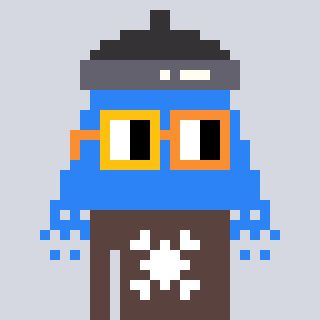
a pixel art character with square yellow and orange glasses, a shower-shaped head and a darkbrown-colored body on a cool background